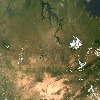
Label: land